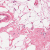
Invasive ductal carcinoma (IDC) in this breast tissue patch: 0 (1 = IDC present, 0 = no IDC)